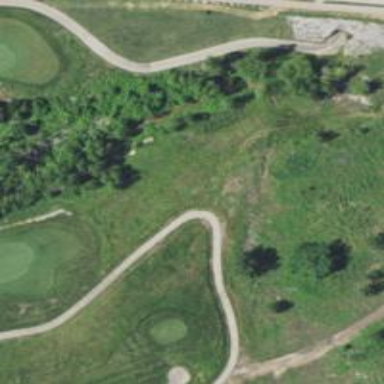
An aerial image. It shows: Path designated for golf carts.